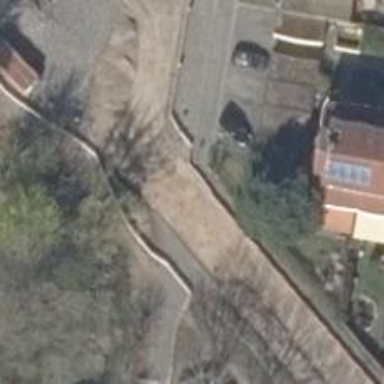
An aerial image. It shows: Asphalt path.